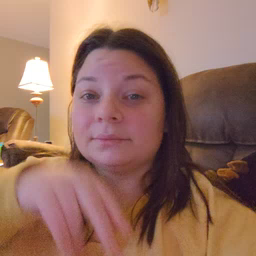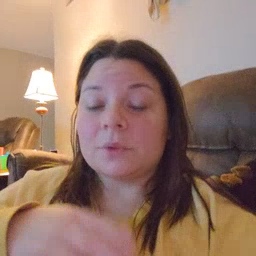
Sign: open